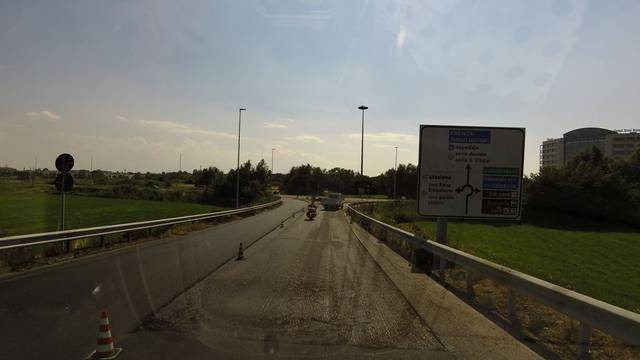
Region: Italy
Coordinates: 44.436, 12.214